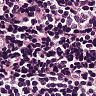
Metastatic tissue present: no